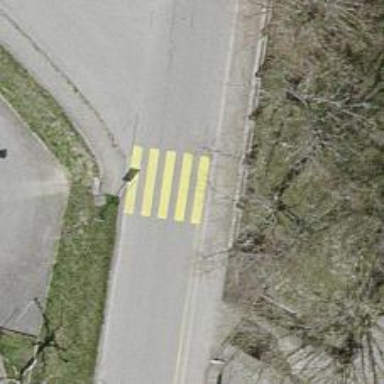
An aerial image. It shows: Marked crossing on the road.